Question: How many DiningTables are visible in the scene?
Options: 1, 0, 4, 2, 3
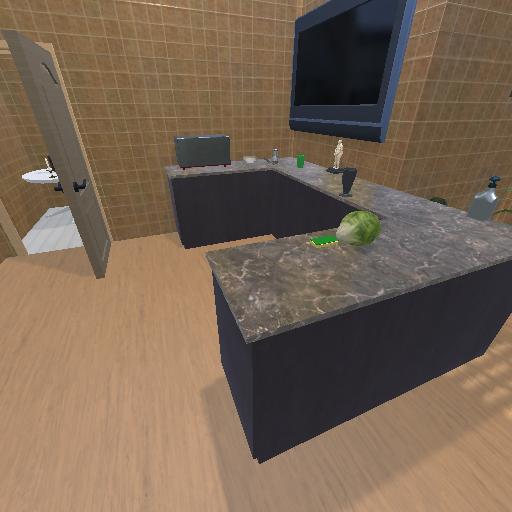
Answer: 1